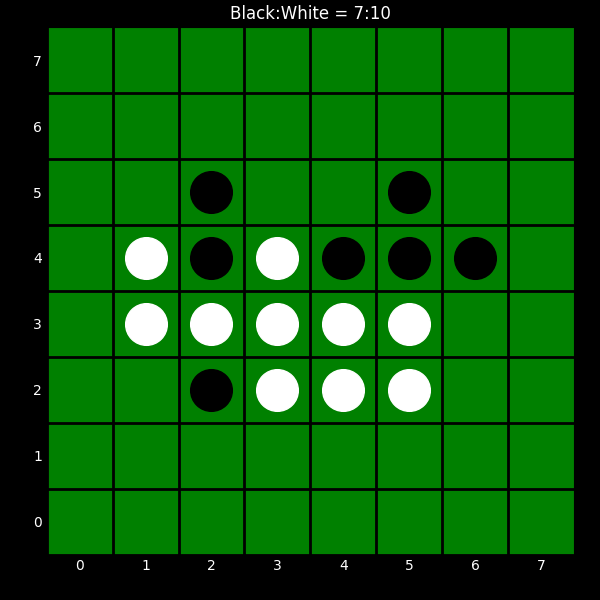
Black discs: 7
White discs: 10